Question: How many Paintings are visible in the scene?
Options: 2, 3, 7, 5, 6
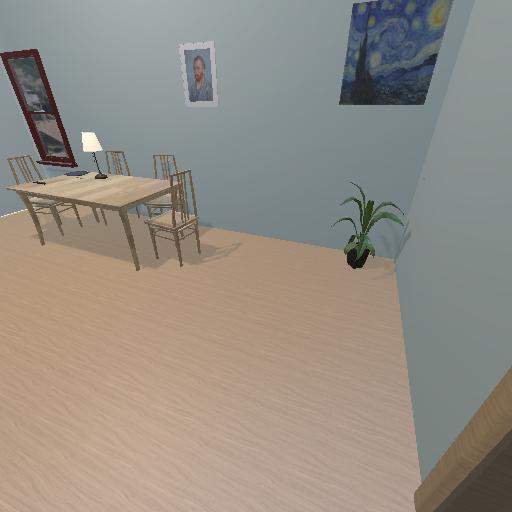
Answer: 2